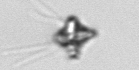
Label: Pyramimonas_longicauda